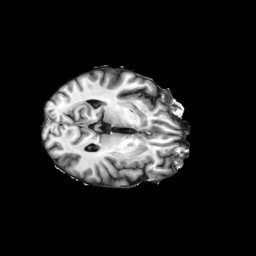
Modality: T1w
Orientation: axial
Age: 55
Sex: female
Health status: ill